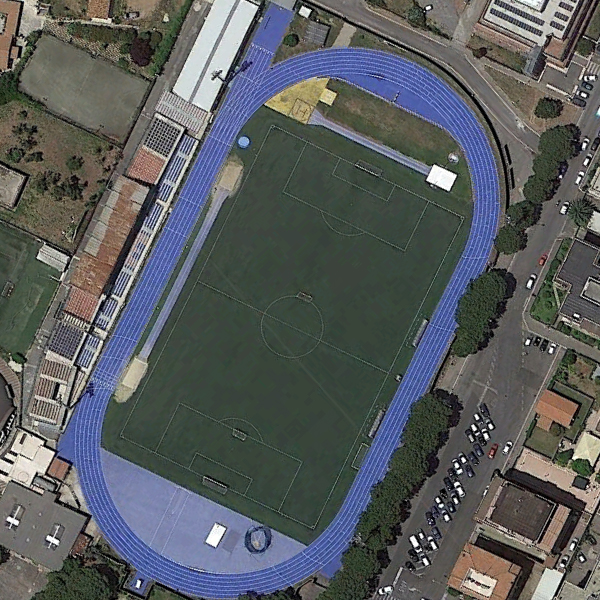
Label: Stadium